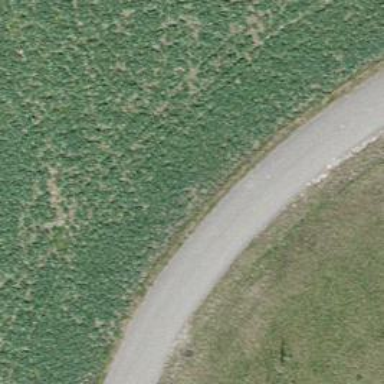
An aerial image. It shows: Unclassified road.